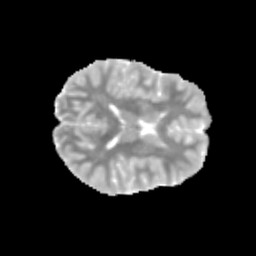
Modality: MD
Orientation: axial
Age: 9
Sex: male
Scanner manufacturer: siemens
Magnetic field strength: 3 T
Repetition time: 3.8 s
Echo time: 0.07 s